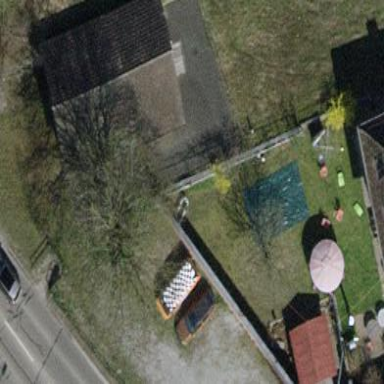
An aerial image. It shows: Shed building.